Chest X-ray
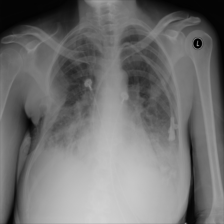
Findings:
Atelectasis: negative
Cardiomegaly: negative
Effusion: positive
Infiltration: positive
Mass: negative
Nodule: positive
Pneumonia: negative
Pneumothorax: negative
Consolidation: negative
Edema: negative
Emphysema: negative
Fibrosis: negative
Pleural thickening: negative
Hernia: negative